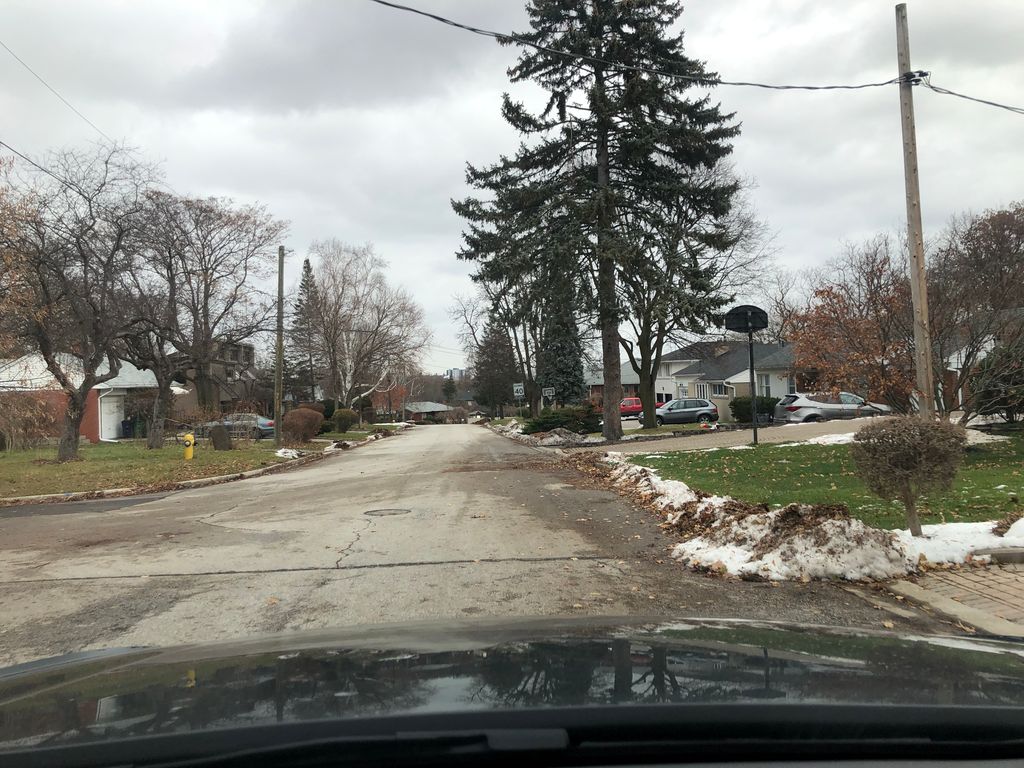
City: toronto